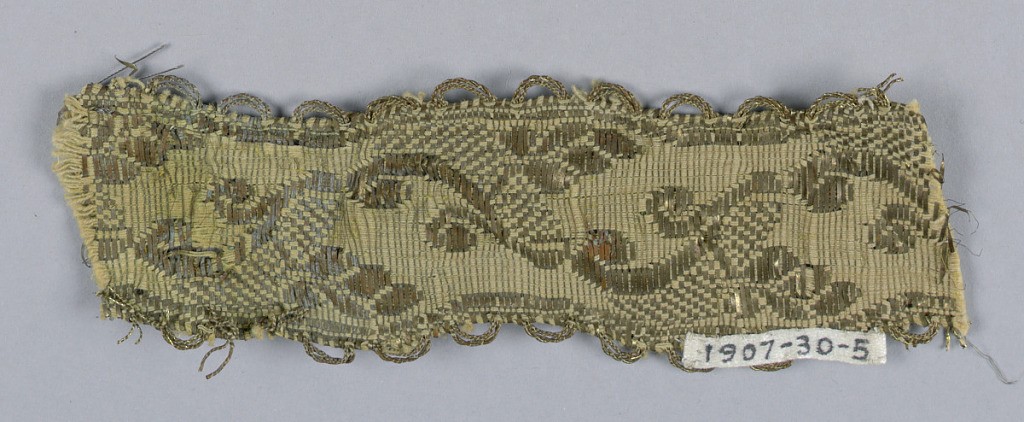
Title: Trimming
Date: mid-19th century
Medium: cotton and metal Technique: woven
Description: Trimming (galloon) with a design of angular stems and leaves; edges scalloped and ornamented with loops; furnishing trim